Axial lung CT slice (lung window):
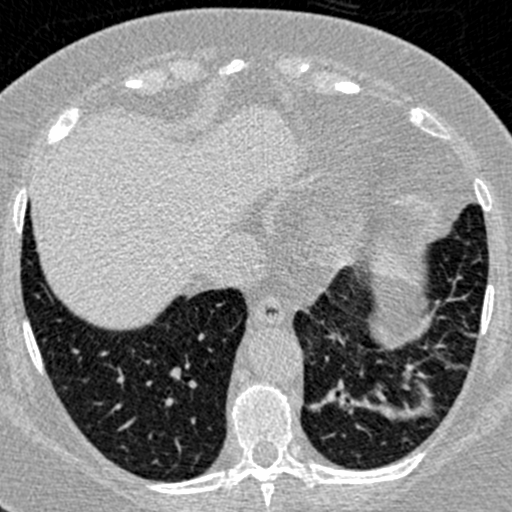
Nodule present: no